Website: home-depot
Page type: delivery-shipping
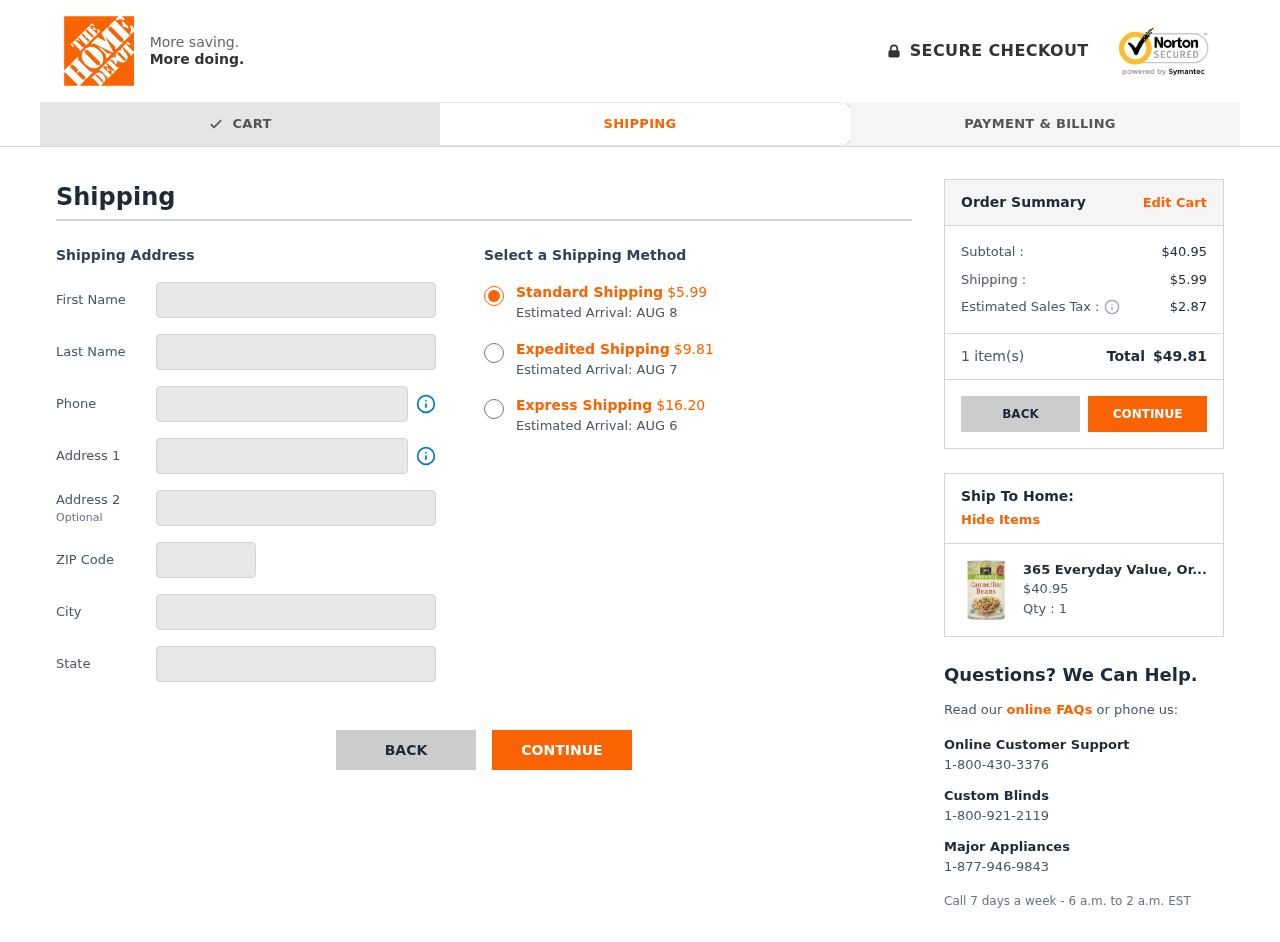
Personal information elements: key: PII_CITY
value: Murraytown
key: PII_FIRSTNAME
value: Casey
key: PII_LASTNAME
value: Baker
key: PII_PHONE
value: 4536057347
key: PII_POSTCODE
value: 99848
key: PII_STATE
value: Kentucky
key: PII_STREET
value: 41231 Jennifer Knolls
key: PII_STREET2
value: Suite 601
Product elements: key: PRODUCT1_NAME
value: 365 Everyday Value, Organic Cannellini Beans, 15 oz
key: PRODUCT1_PRICE
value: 40.95
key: PRODUCT1_QUANTITY
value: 1
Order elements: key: ORDER_SHIPPING_COST_STANDARD
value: $5.99
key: ORDER_DELIVERY_DATE
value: AUG 8
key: ORDER_SHIPPING_COST_EXPEDITED
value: $9.81
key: ORDER_DELIVERY_DATE_EXPEDITED
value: AUG 7
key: ORDER_SHIPPING_COST_EXPRESS
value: $16.20
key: ORDER_DELIVERY_DATE_EXPRESS
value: AUG 6
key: ORDER_SUBTOTAL
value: $40.95
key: ORDER_SHIPPING_COST
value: $5.99
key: ORDER_TAX
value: $2.87
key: ORDER_NUM_ITEMS
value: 1
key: ORDER_TOTAL
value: $49.81